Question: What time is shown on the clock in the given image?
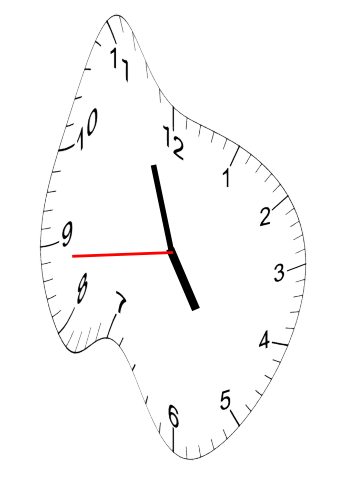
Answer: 04:56:44